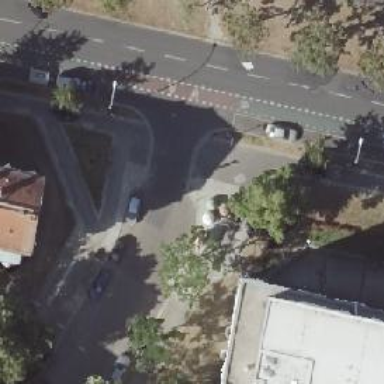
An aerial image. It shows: Road with "give way" sign.